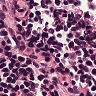
Metastatic tissue present: no